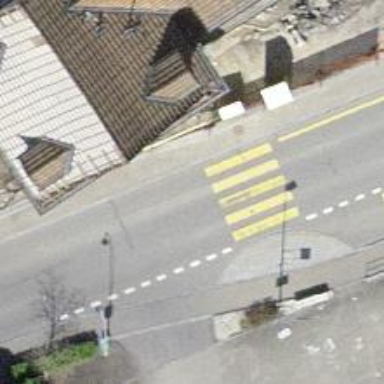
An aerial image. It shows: Uncontrolled zebra crossing.